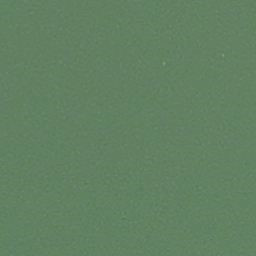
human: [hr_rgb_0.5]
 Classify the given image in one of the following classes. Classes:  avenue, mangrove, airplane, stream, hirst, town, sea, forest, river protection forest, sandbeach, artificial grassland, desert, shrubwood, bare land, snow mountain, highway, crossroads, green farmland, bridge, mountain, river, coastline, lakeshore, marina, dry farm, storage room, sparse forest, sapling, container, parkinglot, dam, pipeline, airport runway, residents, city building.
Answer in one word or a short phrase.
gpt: sea